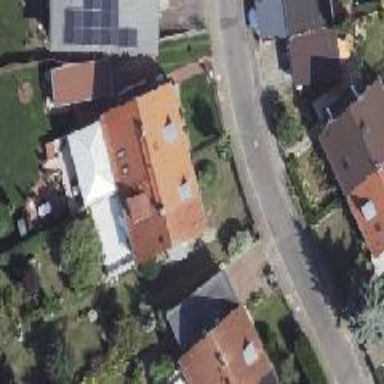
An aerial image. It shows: Semidetached house with gabled roof.